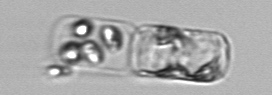
Label: Guinardia_delicatula_TAG_internal_parasite